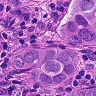
Metastatic tissue present: yes